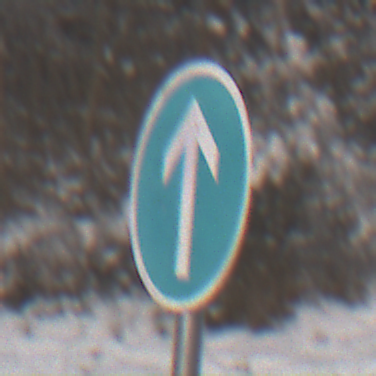
Verkehrszeichen: VorgeschriebeneFahrtrichtungGeradeaus
Umgebung: Outdoor, Nature
Tageszeit: MorningAfternoon
Wetter: PartlyCloudy
Licht: Natural
Jahreszeit: Winter
Kontrast: HighContrast